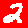
Digit: 2